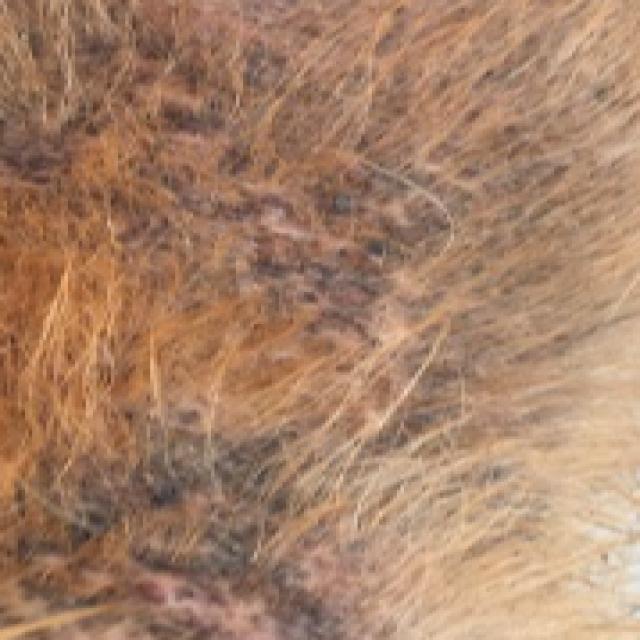
Canine demodicosis (Demodex mange) — caused by Demodex canis mites. Presents with alopecia, follicular papules, pustules, and comedones. Often localized on face and forelimbs.